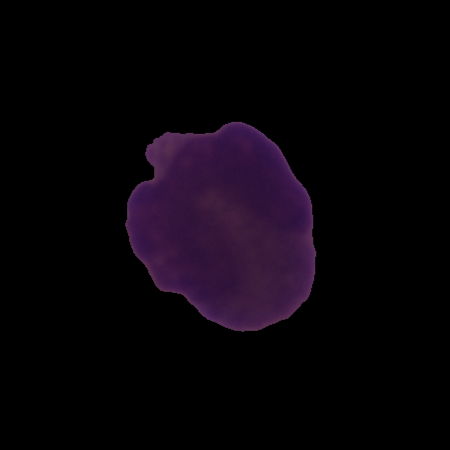
Label: healthy